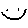
Label: smiley face